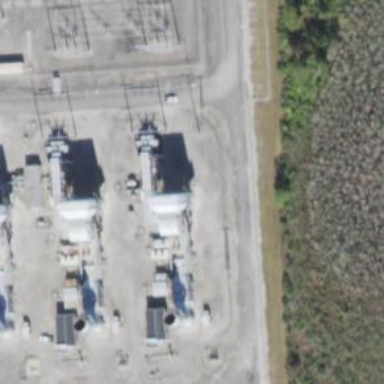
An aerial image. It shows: Gas turbine generator powered by gas.